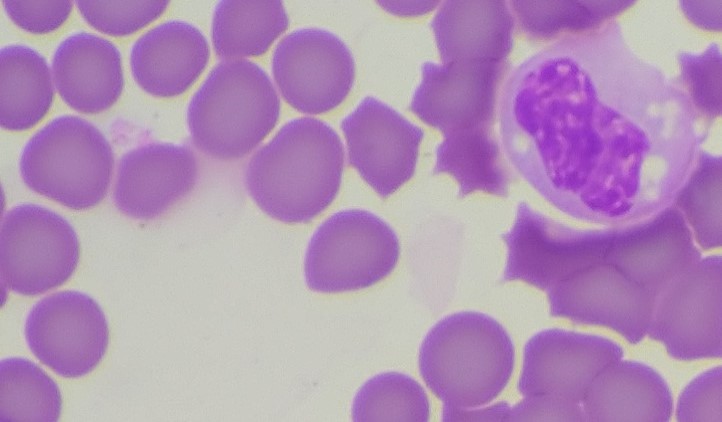
White blood cell type: Monocyte